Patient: sex M, age 29
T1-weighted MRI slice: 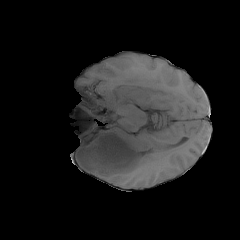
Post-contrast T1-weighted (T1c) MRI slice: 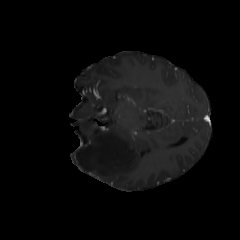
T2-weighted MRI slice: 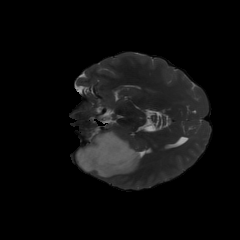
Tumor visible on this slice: yes
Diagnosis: Astrocytoma, IDH-mutant
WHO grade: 4